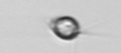
Label: Acanthoica_quattrospina